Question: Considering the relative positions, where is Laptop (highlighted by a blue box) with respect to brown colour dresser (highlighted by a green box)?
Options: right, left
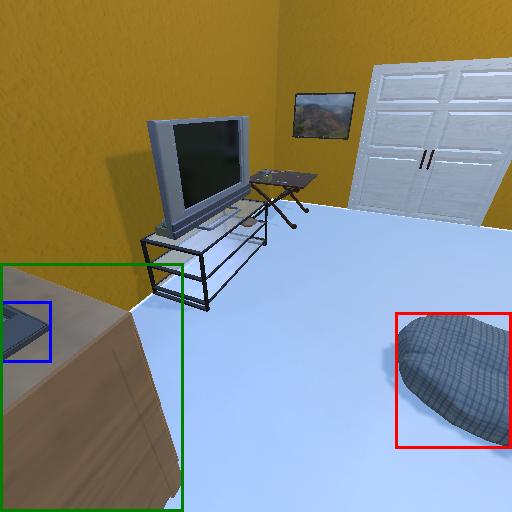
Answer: right